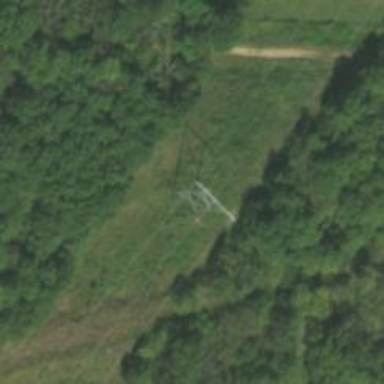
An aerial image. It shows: Power tower.